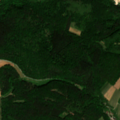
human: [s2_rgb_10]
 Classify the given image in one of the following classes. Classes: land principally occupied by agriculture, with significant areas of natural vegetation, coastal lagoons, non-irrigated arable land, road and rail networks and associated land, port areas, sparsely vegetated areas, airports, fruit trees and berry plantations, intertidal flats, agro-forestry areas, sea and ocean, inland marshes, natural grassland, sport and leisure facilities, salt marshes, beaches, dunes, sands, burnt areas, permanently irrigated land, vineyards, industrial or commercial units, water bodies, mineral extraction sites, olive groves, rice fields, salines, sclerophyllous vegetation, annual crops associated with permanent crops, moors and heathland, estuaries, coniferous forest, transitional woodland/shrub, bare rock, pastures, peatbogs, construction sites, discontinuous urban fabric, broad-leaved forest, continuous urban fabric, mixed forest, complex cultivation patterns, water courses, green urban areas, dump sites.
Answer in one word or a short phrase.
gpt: discontinuous urban fabric, mineral extraction sites, non-irrigated arable land, vineyards, mixed forest